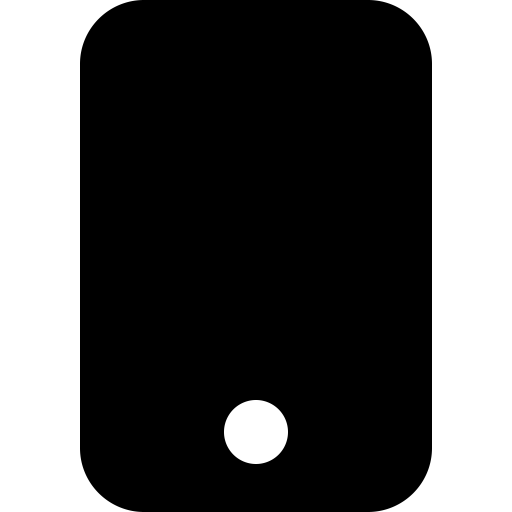
Tags: icon, FontAwesome, fa-icon, solid, mobile, button